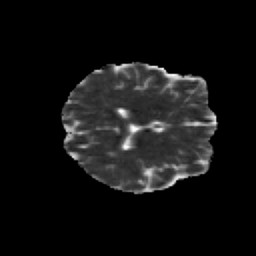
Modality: MD
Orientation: axial
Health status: healthy
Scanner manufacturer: siemens
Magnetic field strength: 3 T
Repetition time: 12 s
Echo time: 0.092 s